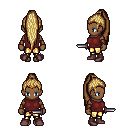
a pixel art fantasy rpg character, female body template, human, dark skin, maroon sleeveless shirt, gold greaves, blonde extra-long topknot hairstyle, cloth bracers, maroon shoes, dagger, four views (front, back, left, right), 2x2 character sprite sheet, small pixel art, hard edges, no anti-aliasing